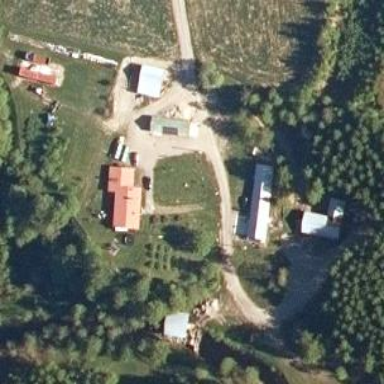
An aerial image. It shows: Farmyard area.